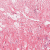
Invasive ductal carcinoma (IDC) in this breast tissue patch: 0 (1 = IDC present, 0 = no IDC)